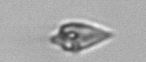
Label: Oxytoxum